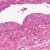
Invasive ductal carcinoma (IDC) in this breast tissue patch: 0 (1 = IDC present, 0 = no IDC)